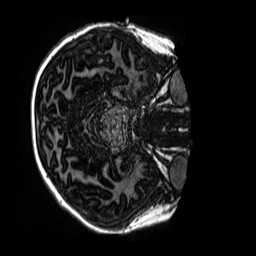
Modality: MP2RAGE
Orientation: axial
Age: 12
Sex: female
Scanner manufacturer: siemens
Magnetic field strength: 3 T
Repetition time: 4 s
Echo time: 0.00299 s